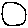
Label: circle